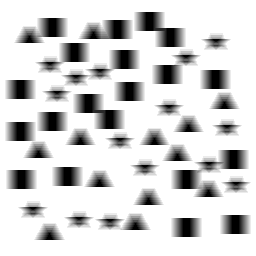
Squares: 20
Triangles: 13
Stars: 15
Total shapes: 48